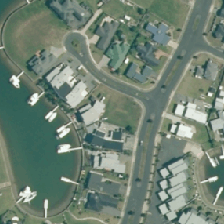
Land cover: urban_build_up